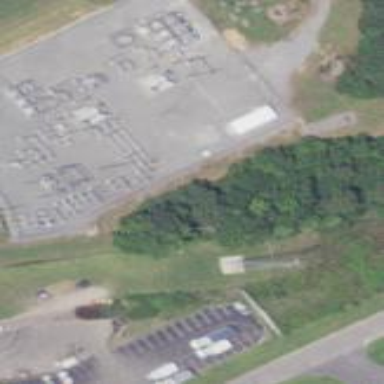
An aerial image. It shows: Industrial power substation enclosed by fence.